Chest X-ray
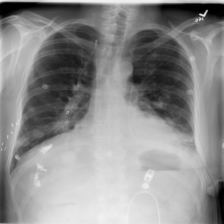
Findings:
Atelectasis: positive
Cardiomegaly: negative
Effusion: negative
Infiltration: negative
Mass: negative
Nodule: positive
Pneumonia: negative
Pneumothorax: positive
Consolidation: positive
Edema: negative
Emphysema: negative
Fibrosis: negative
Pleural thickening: positive
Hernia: negative